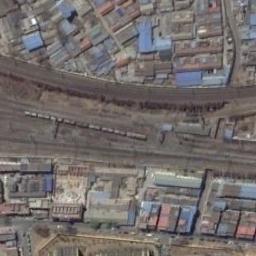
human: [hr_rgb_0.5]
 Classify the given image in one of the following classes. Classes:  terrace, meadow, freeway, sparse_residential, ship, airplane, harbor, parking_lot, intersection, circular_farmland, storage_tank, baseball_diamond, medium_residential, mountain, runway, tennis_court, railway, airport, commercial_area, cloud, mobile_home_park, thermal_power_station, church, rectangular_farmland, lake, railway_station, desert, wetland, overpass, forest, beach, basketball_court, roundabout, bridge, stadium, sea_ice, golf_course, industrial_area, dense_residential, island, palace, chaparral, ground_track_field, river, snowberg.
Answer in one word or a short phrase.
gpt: railway